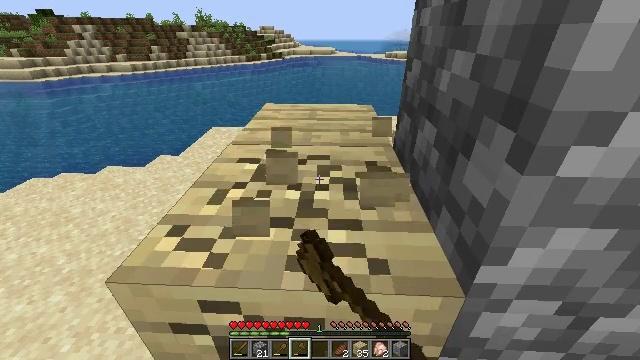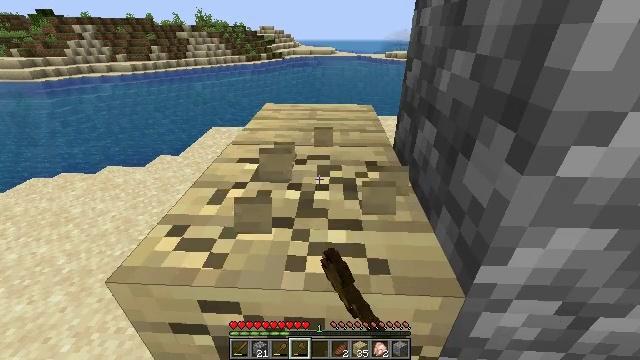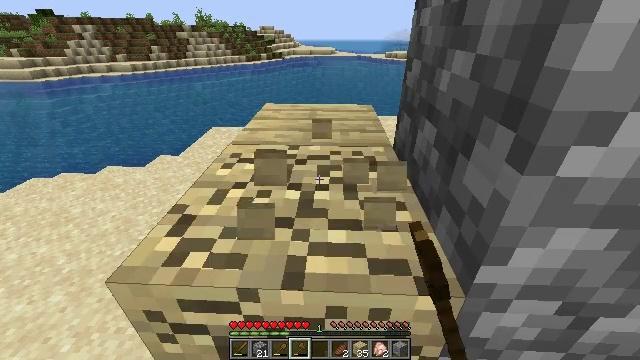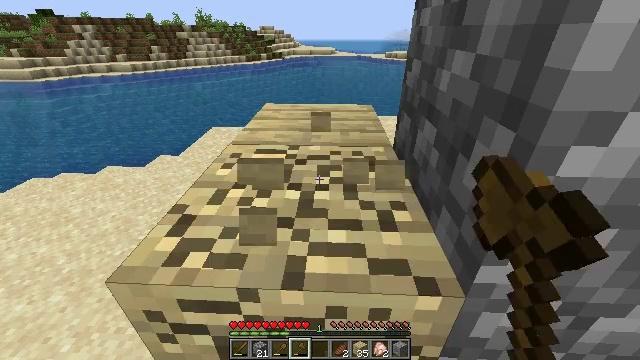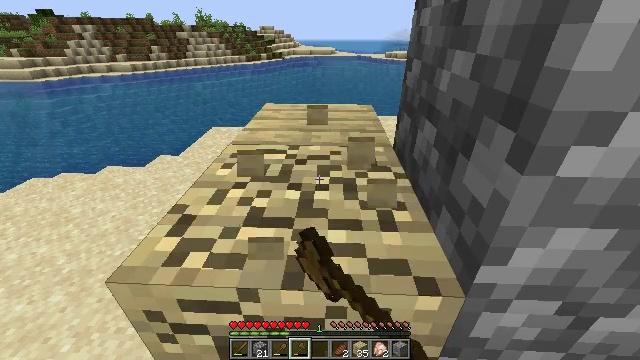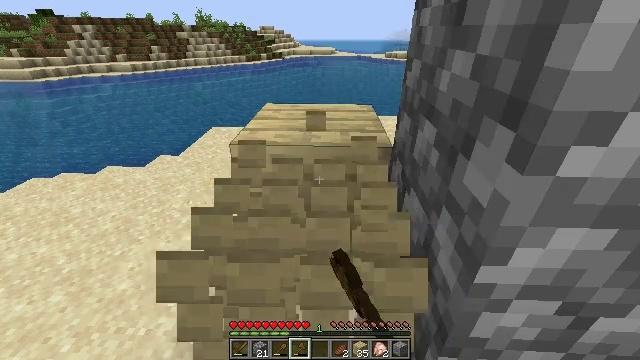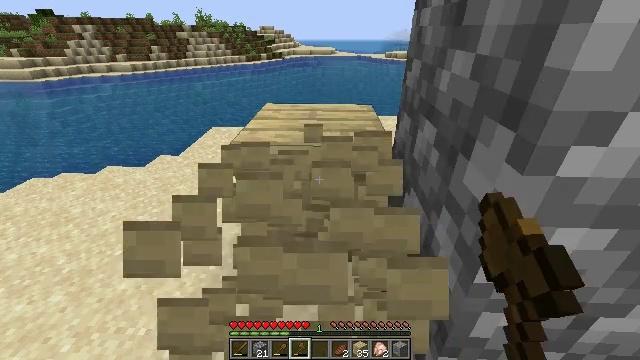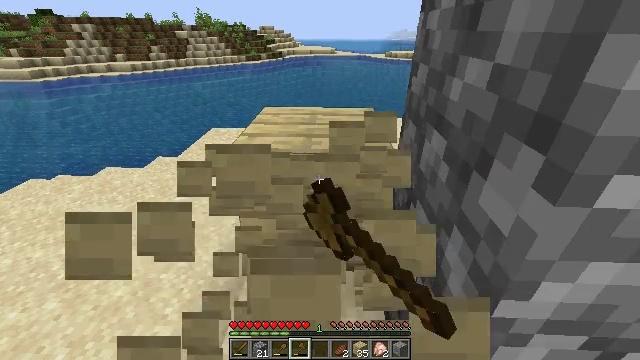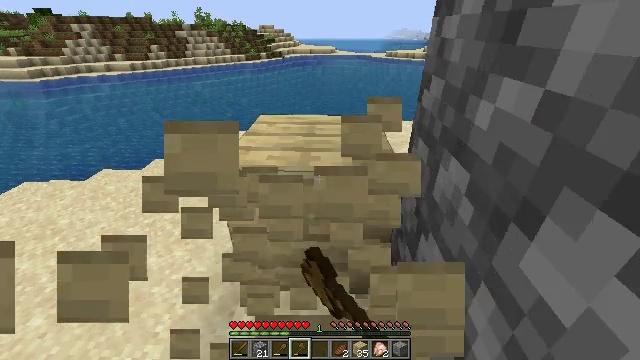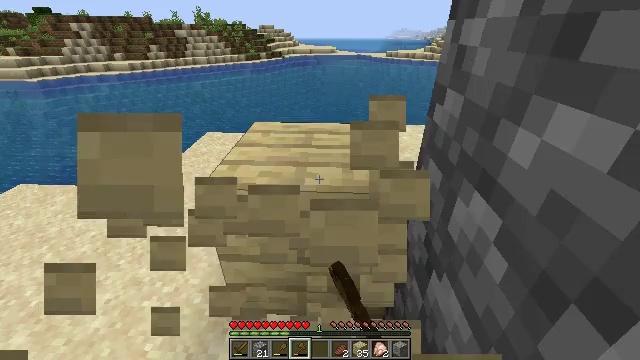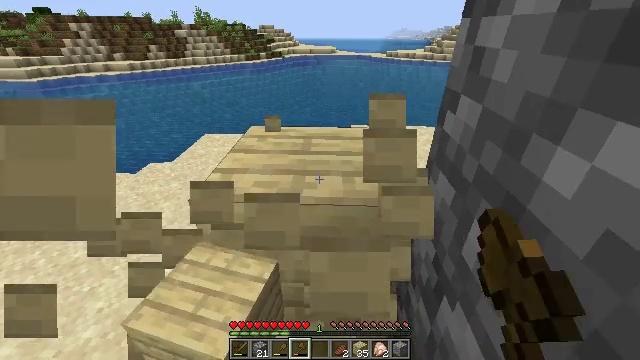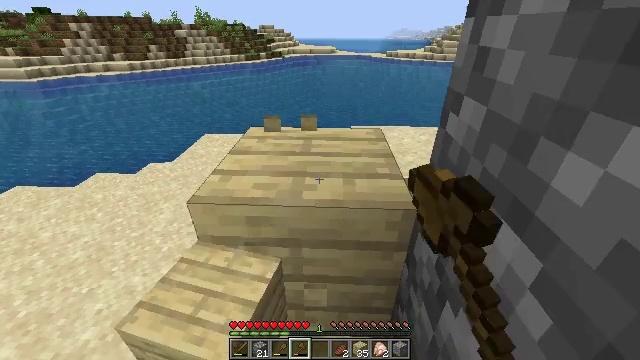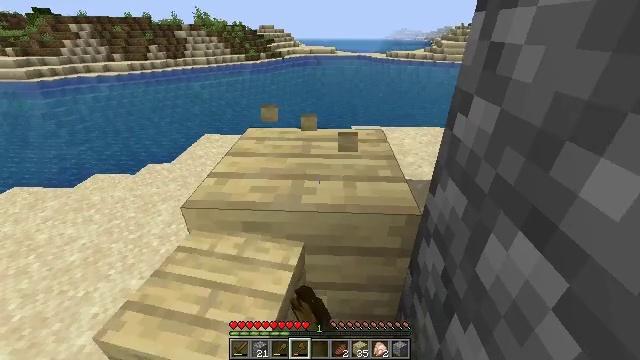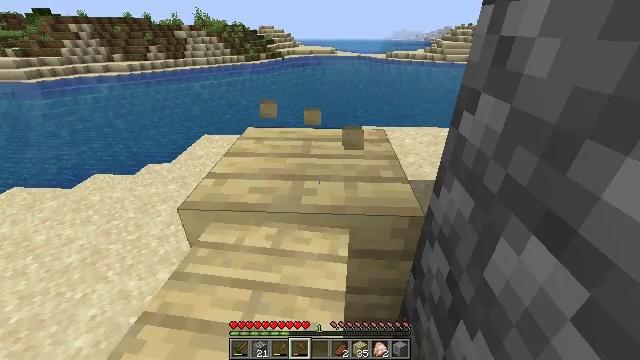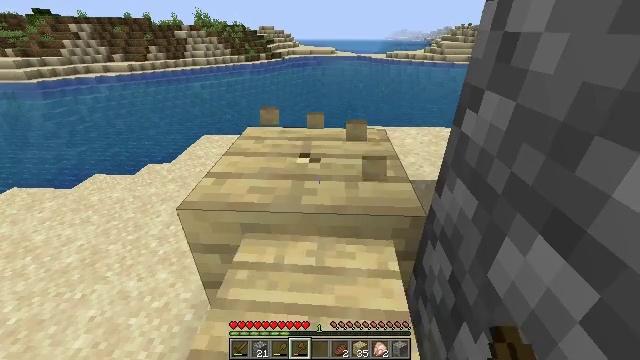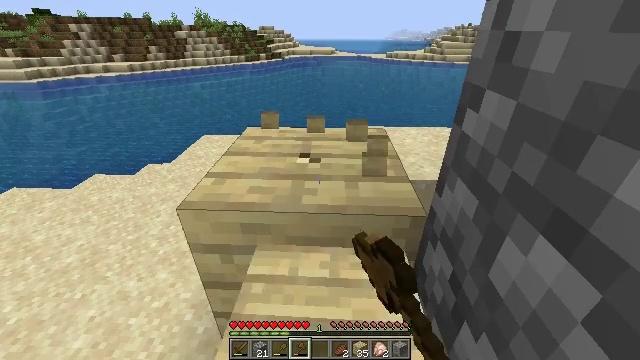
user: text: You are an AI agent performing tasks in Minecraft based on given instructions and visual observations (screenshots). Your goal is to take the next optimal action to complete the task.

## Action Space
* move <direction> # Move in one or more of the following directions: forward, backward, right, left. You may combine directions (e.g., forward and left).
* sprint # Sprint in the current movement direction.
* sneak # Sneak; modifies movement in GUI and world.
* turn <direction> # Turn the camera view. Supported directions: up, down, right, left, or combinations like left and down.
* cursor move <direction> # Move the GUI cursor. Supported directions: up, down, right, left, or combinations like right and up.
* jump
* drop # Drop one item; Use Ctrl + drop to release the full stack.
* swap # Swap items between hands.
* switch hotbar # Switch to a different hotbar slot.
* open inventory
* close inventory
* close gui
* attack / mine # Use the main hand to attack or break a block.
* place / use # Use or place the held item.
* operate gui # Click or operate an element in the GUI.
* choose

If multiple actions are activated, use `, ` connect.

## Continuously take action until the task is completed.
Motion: motion action
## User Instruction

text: Mine the birch planks.
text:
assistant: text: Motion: attack / mine
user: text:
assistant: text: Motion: attack / mine
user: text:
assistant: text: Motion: attack / mine
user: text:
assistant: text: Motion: attack / mine
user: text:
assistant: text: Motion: attack / mine
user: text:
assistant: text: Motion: attack / mine
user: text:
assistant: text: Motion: move forward, attack / mine
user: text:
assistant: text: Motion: move forward, attack / mine
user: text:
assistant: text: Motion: move forward, attack / mine
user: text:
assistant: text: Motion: attack / mine
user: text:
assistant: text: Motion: attack / mine
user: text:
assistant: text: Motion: attack / mine
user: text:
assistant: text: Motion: attack / mine
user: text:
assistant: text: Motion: attack / mine
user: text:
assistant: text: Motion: attack / mine
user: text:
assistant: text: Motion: attack / mine
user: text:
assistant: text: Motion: attack / mine
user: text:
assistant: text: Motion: attack / mine
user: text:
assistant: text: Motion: attack / mine
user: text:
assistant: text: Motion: attack / mine
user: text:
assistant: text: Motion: attack / mine
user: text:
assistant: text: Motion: attack / mine
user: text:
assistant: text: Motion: attack / mine
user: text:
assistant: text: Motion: attack / mine
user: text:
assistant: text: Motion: attack / mine
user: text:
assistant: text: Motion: attack / mine
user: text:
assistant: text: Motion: attack / mine
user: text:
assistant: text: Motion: attack / mine
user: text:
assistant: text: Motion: attack / mine
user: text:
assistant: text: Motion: attack / mine